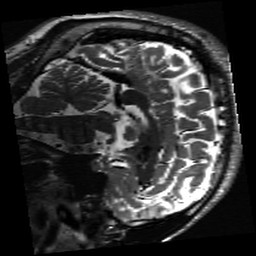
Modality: inplaneT2
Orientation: sagittal